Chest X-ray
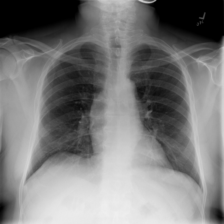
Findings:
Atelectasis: negative
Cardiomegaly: negative
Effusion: negative
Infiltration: negative
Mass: negative
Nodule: negative
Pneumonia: negative
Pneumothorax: negative
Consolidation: negative
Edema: negative
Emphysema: negative
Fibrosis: negative
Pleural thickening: negative
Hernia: negative